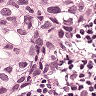
Metastatic tissue present: yes